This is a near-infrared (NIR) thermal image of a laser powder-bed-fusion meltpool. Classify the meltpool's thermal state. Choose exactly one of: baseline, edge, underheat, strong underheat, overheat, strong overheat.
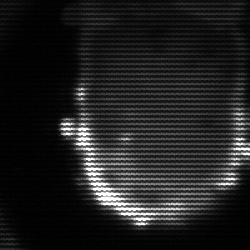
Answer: baseline